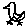
Label: bird